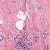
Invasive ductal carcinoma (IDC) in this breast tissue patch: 0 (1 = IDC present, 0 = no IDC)